Question: Here is an example

here is my code
'''
<div className="lg:flex gap-10 mx-auto">
<div className="text-center shadow-lg p-10 rounded-xl my-10 border-4 border-teal-600 flex-auto items-center">
<Image src={figma1} width={"100%"} height={"100%"} layout="responsive" className="rounded-xl border-teal-600" />
<div className="text-center shadow-lg p-10 rounded-xl my-1 flex-auto items-center">
<h3 className="text-lg font-medium pt-8 pb-2">Less text smaller picture</h3>
<button class="bg-blue-500 hover:bg-blue-700 text-white font-bold py-2 px-4 rounded">Vis</button>
</div>
</div>
'''
Im using tailwind.
I dont know how to fix this. Ive tried overflow-hidden- h-full etc, but cant seem to find a solution
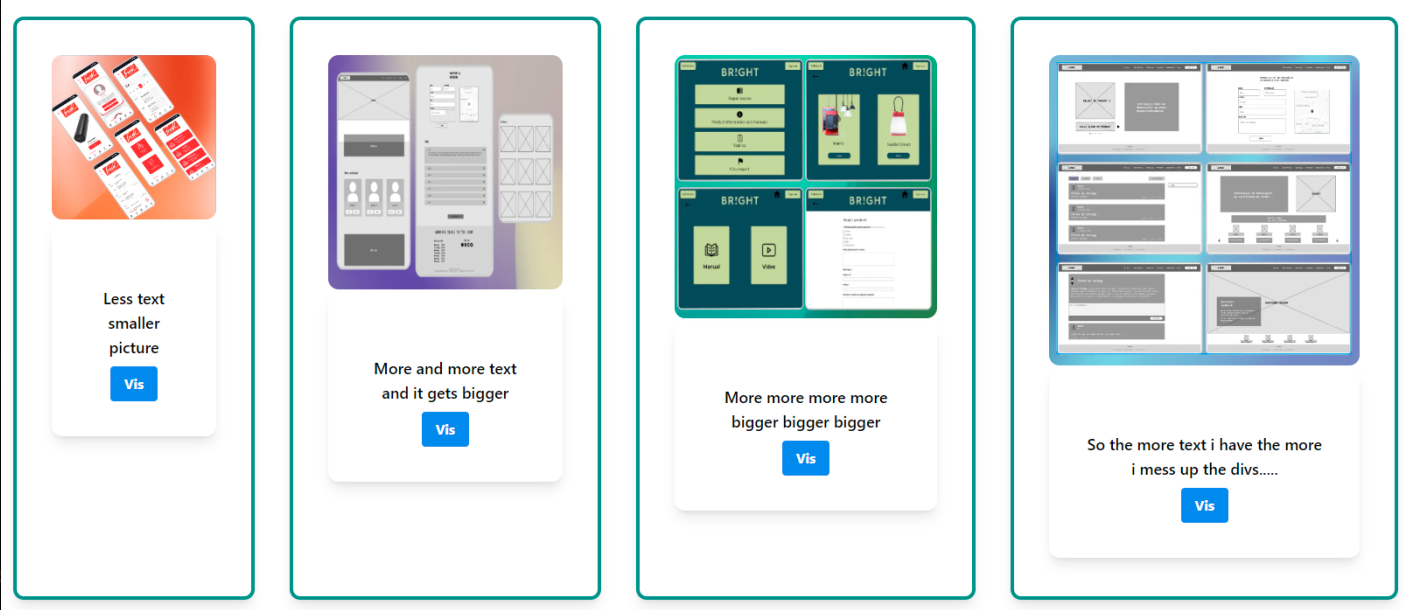
Answer: You have 'width={"100%"} height={"100%"}', and the text is making the container bigger, so it's logical that the 100% will be bigger when the container is bigger because the text is bigger. If you don't want that, you can just change the width and height using a fixed width, and not a width with %, that follows the change in the container.